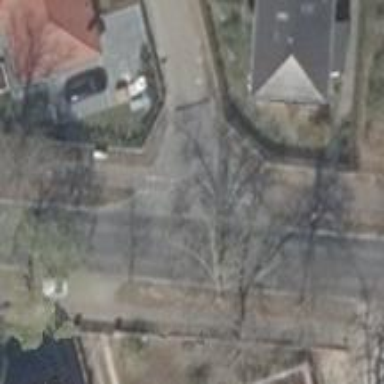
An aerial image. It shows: Asphalt road in residential area.